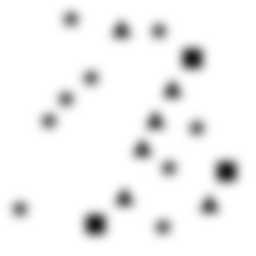
Squares: 3
Triangles: 6
Stars: 9
Total shapes: 18